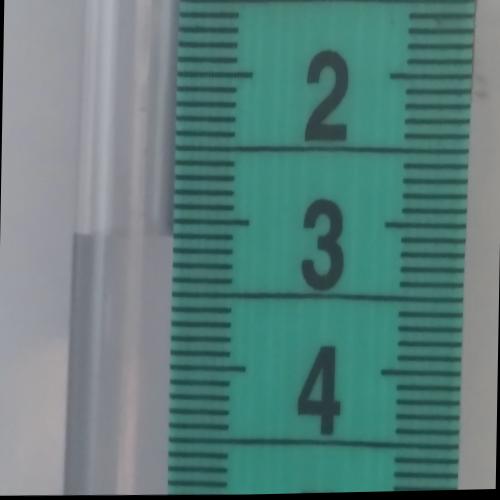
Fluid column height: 3.1 cm